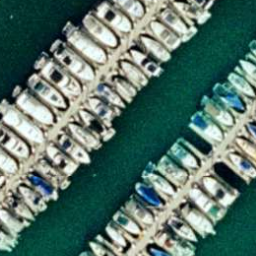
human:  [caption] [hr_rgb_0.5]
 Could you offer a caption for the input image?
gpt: Lots of boats docked at the harbor and the water is black .

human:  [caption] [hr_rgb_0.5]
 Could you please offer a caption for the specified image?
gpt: Many boats docked in lines at the harbor and just a few positions are free .

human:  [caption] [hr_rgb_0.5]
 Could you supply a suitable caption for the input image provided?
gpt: Many boats docked in lines at the harbor and the water is black .

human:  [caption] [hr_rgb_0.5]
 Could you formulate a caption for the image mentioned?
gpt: Lots of boats docked in lines at the harbor .

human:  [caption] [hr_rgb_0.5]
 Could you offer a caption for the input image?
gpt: Lots of boats docked in lines at the harbor and just a few positions are free .